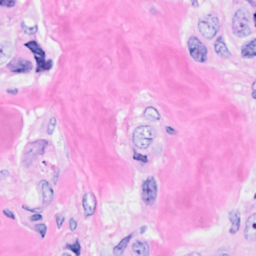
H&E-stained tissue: Breast